Question: The Task List in Visual Studio 2008 is behaving a little wacky for me. Some tasks are only shown once, but some are shown several times.
For example, '// TODO: Change this to 9000.0 when...' appears only once in my code (AcceptanceTests.cpp line 74), but it is showing up four times in the task list.

It seems that when the file is edited, an instance of the TODO with the correct line number is created but the old outdated instance is not removed.
Is there a way to refresh the task list?
I've tried rebuilding the solution, but it didn't help. And I'm not surprised because this has nothing to do with the compiler.
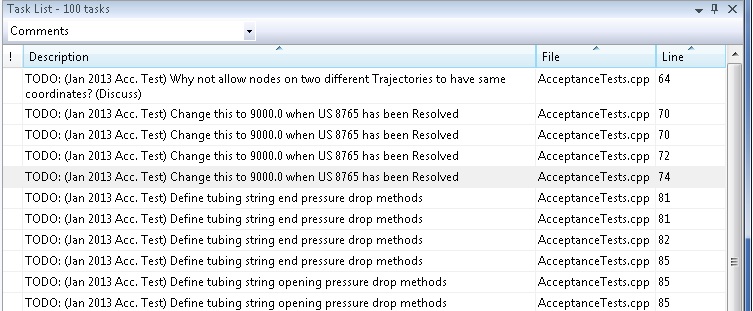
Answer: Closing and re-opening Visual Studio worked! No more duplicates (for now).